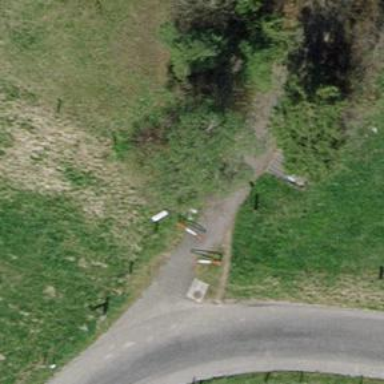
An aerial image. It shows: Cycle barrier.